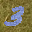
Label: 3